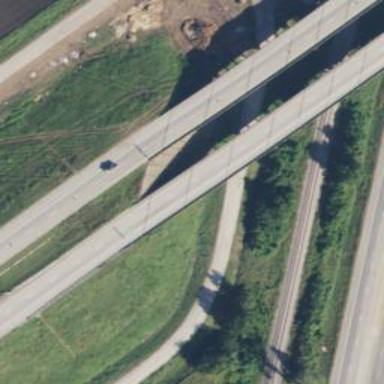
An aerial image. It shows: Bridge over expressway.